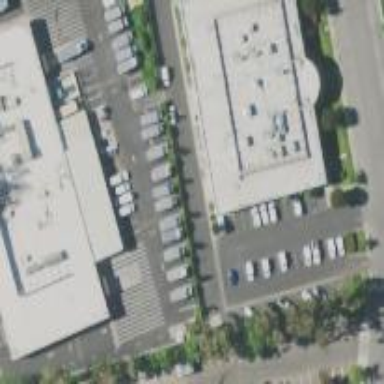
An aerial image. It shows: Office building.